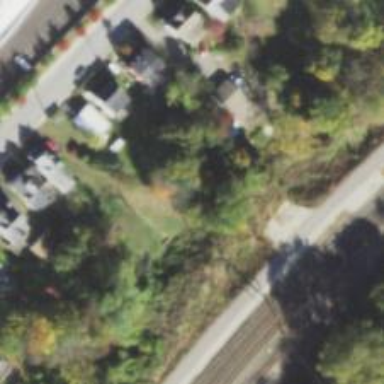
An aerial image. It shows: Disused railway spur.